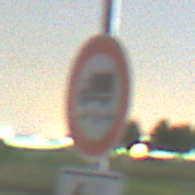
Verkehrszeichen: TatsaechlicheLaenge
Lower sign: RichtungsangabeDurchPfeile2
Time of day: Night
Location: Outdoor (Nature)
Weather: Clear
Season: NotSpecified
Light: Natural